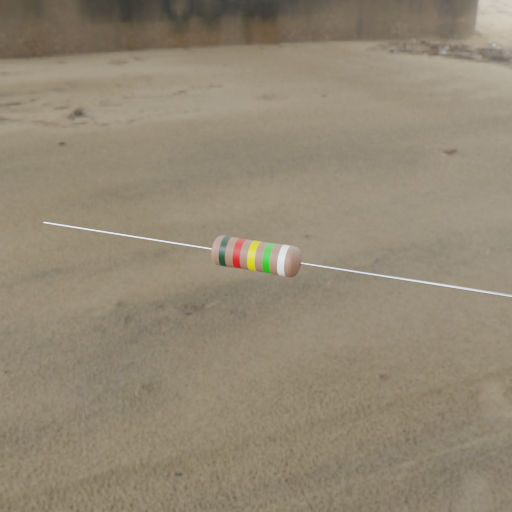
Resistor colour bands (in order): black, red, yellow, green, white